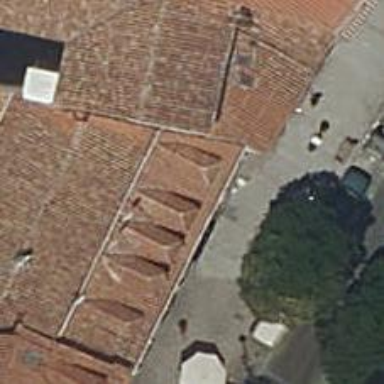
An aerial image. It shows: Restaurant.